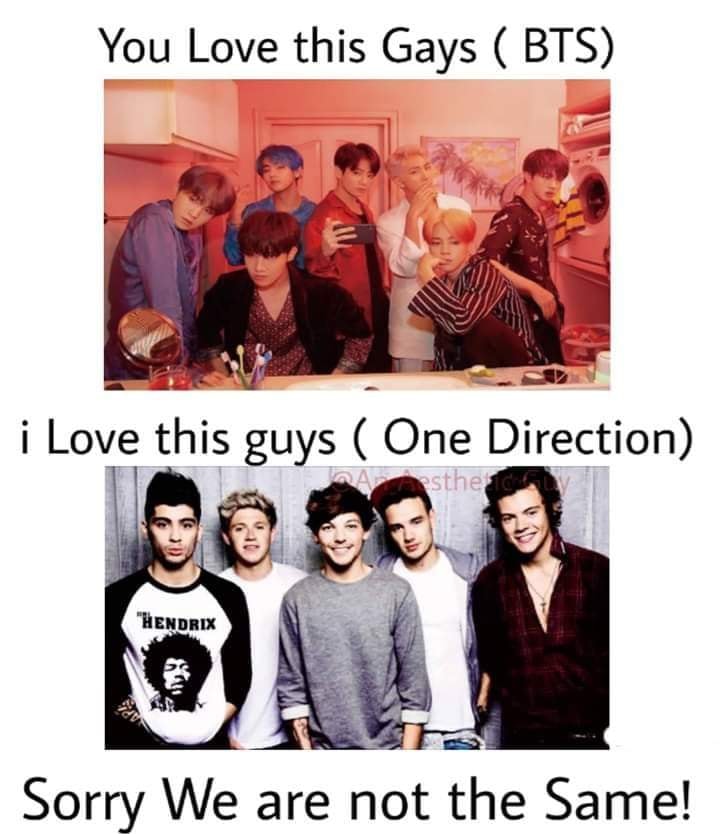
Caption: You Love this Gays ( BTS )   i Love this guys  ( One Direction )    Sorry We are  not the Same !
Label: hate